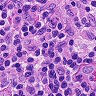
Metastatic tissue present: no